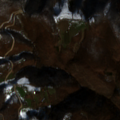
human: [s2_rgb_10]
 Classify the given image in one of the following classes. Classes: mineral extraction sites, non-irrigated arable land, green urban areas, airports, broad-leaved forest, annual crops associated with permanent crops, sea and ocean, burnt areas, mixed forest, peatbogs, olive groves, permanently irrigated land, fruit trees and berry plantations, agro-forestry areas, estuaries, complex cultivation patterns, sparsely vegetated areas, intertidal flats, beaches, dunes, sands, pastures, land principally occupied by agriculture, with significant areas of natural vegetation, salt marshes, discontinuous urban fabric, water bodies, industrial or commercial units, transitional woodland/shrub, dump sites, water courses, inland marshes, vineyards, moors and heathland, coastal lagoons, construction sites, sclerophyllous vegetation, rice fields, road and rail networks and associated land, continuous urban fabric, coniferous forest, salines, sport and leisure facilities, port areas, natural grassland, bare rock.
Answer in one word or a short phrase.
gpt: land principally occupied by agriculture, with significant areas of natural vegetation, broad-leaved forest